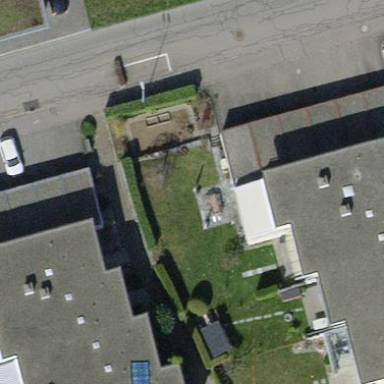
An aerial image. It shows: Terrace building.